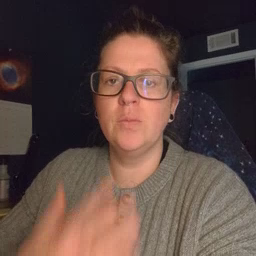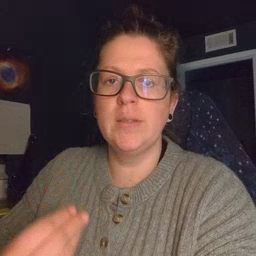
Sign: wet